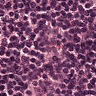
Metastatic tissue present: no